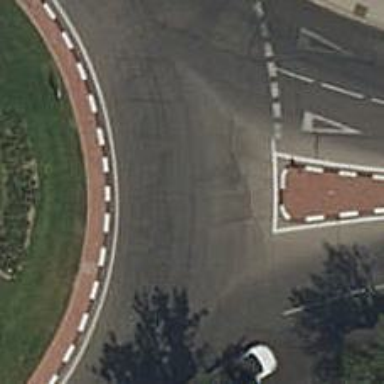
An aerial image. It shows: Secondary road with asphalt surface leading to roundabout.